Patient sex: F
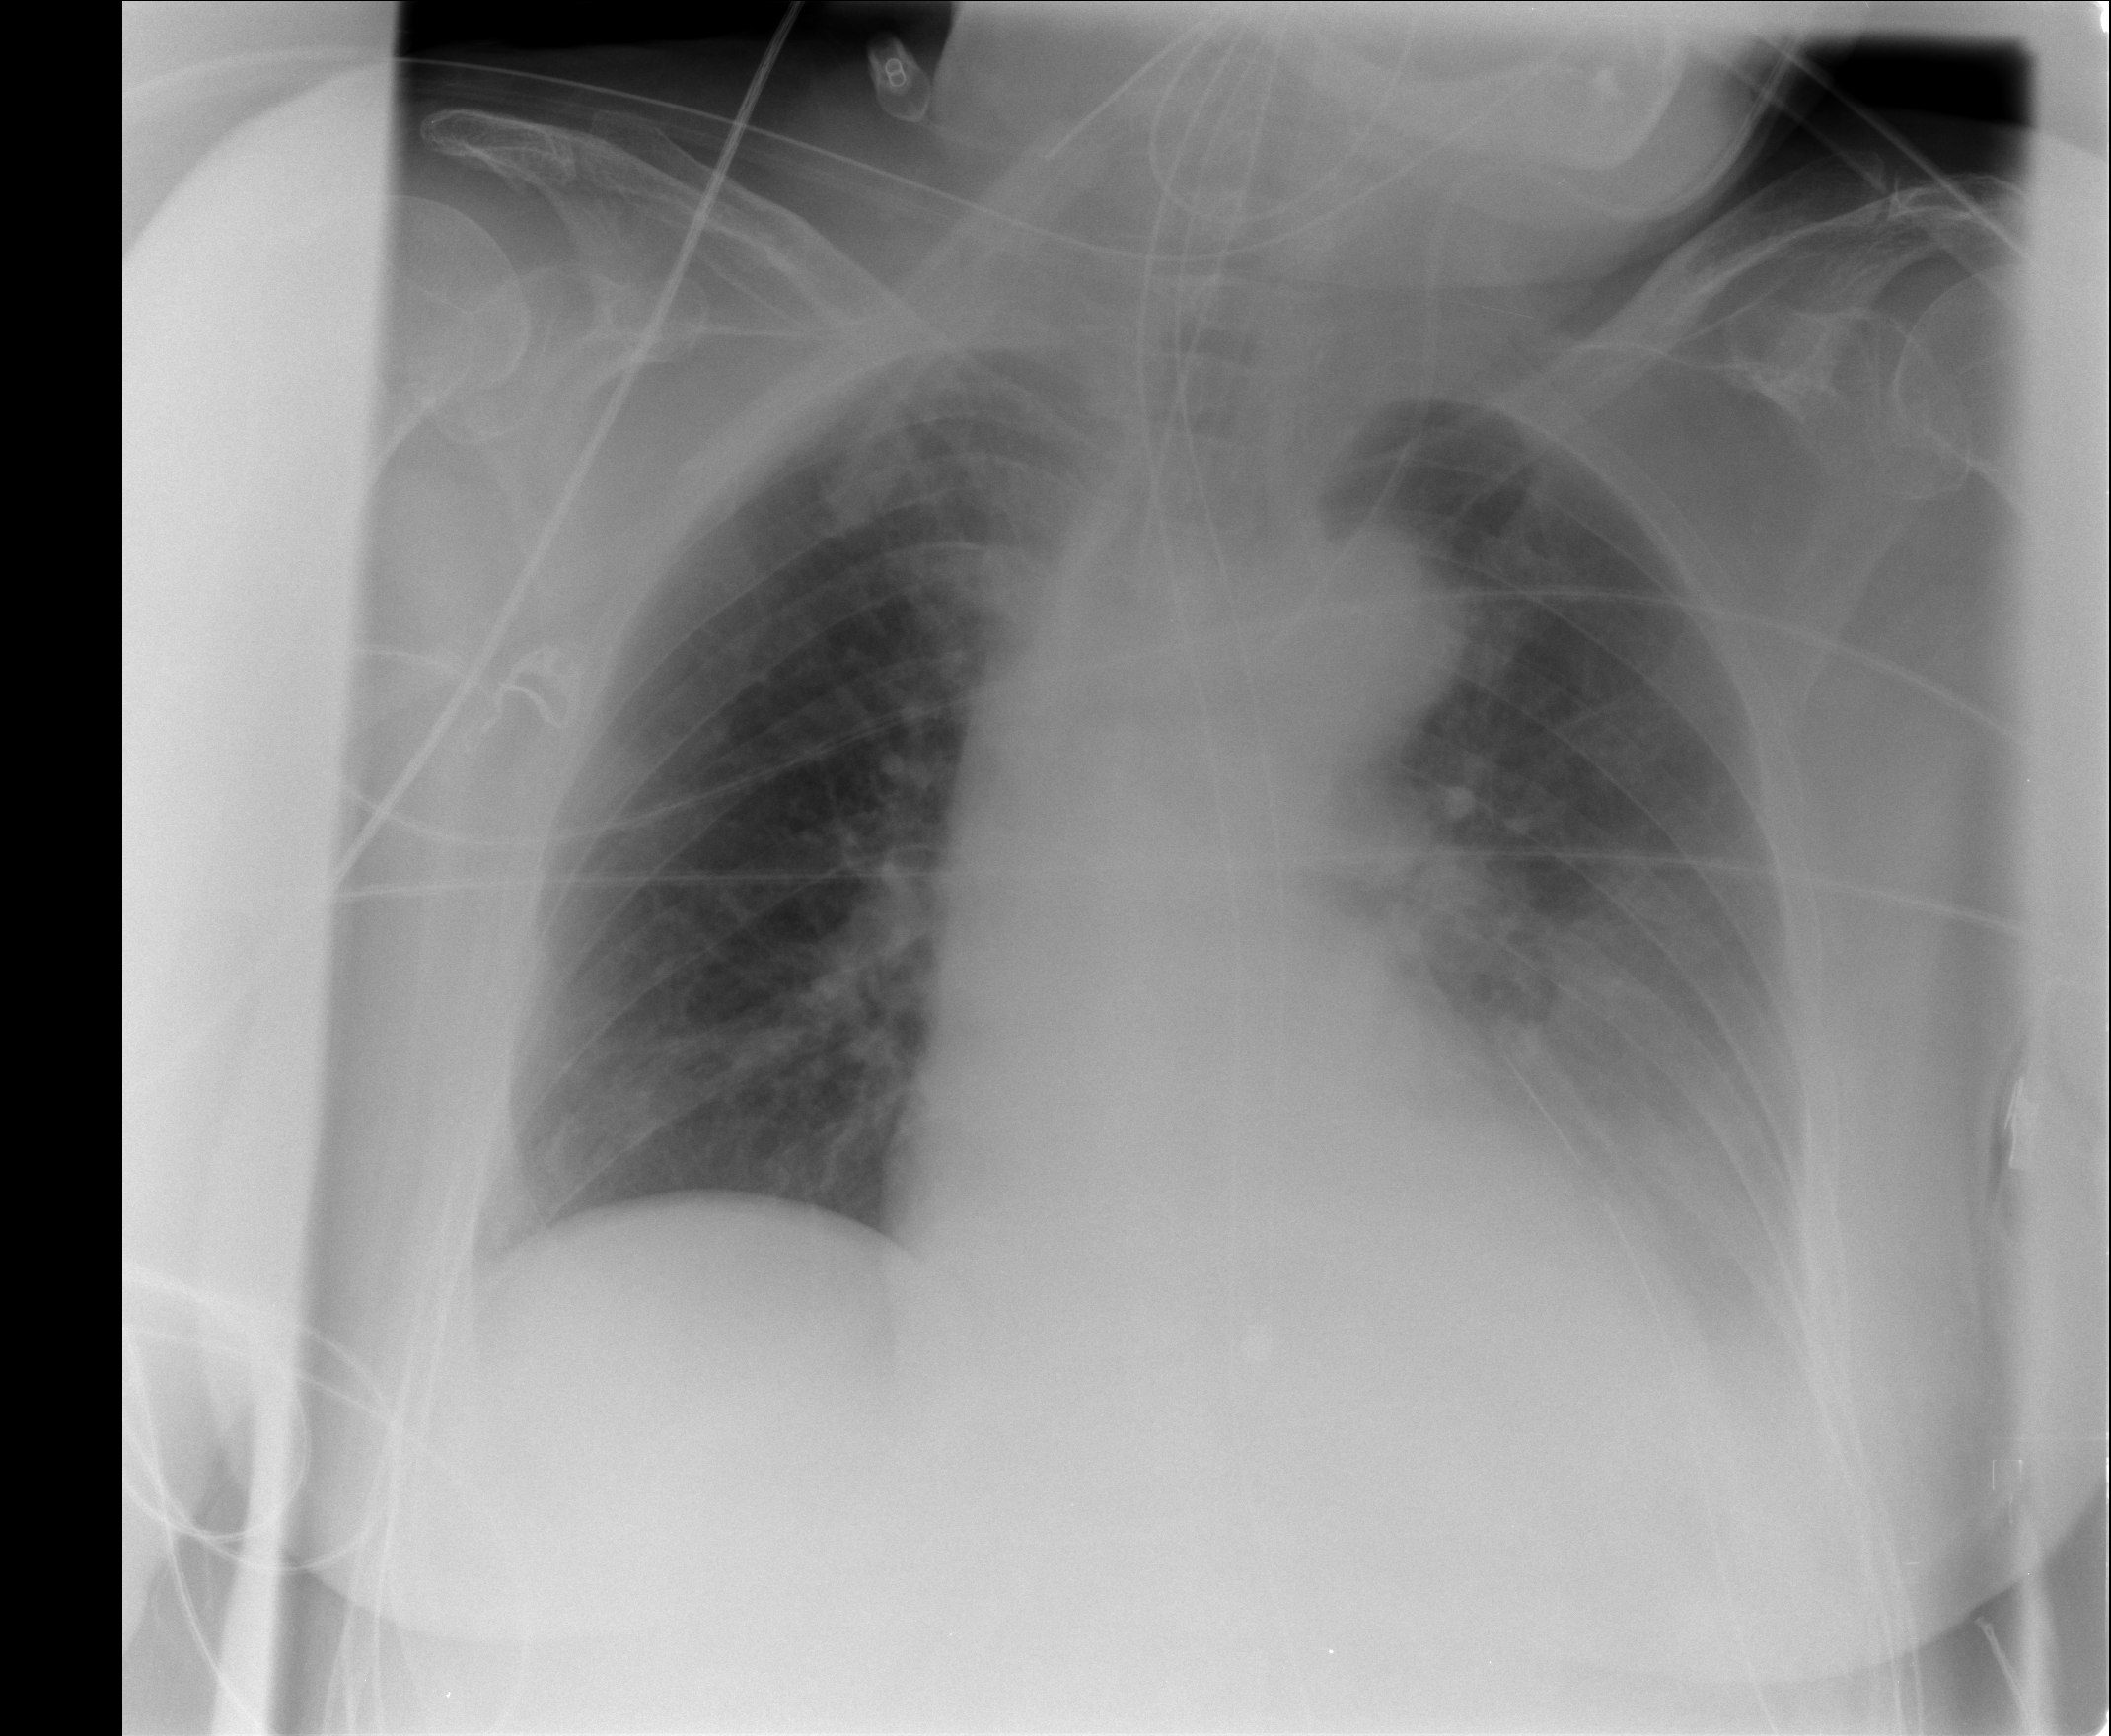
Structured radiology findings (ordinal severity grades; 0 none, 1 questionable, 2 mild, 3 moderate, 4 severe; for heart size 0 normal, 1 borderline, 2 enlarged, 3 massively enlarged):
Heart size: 0
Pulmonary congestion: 2
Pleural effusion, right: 0
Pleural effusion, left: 3
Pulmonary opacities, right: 0
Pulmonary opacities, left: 0
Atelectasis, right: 0
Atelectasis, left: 2